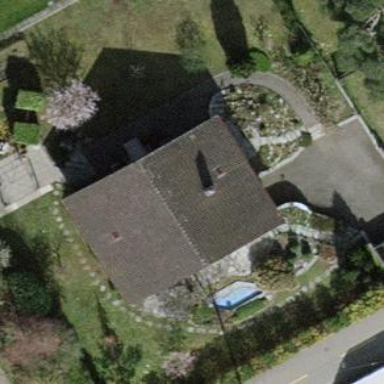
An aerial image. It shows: Garden enclosed by fence.